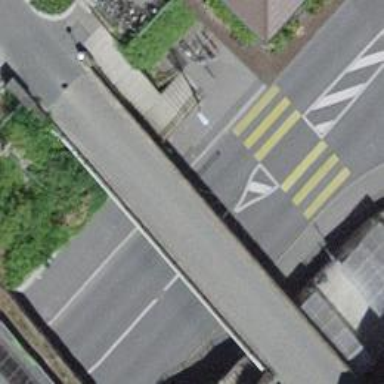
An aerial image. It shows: Asphalt road with primary highway designation. It has sidewalks on both sides and designated cycle lane.